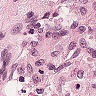
Metastatic tissue present: no